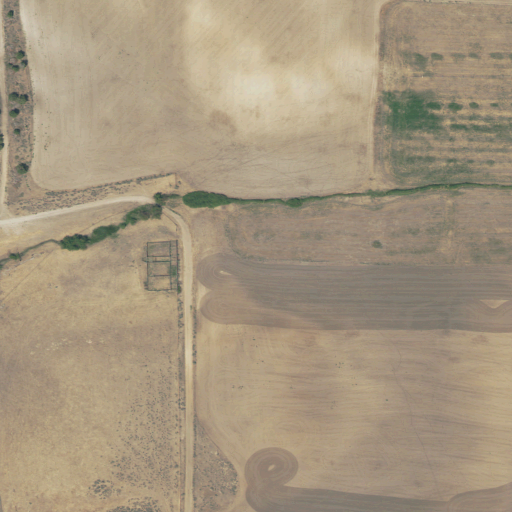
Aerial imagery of valley in Utah named Steel Canyon containing cultivated crops, shrub, open development, and pasture